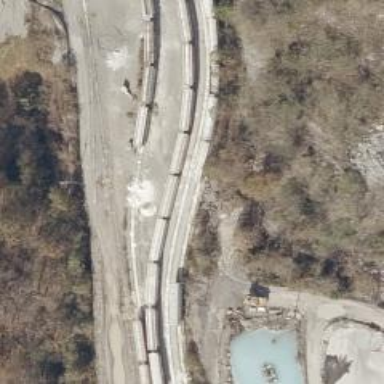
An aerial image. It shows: Railway spur line used for transporting aggregate freight.